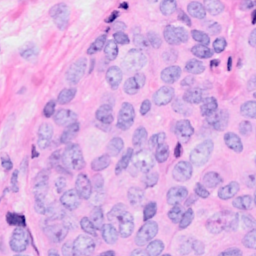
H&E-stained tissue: Breast